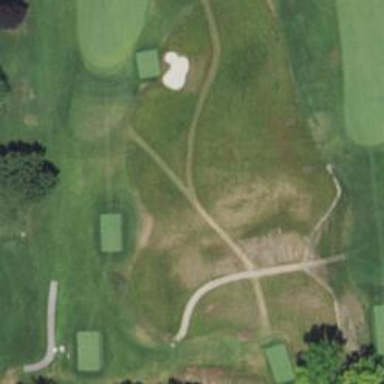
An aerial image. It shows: Serene golf path.